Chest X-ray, PA view. Patient: 26 years old, sex M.
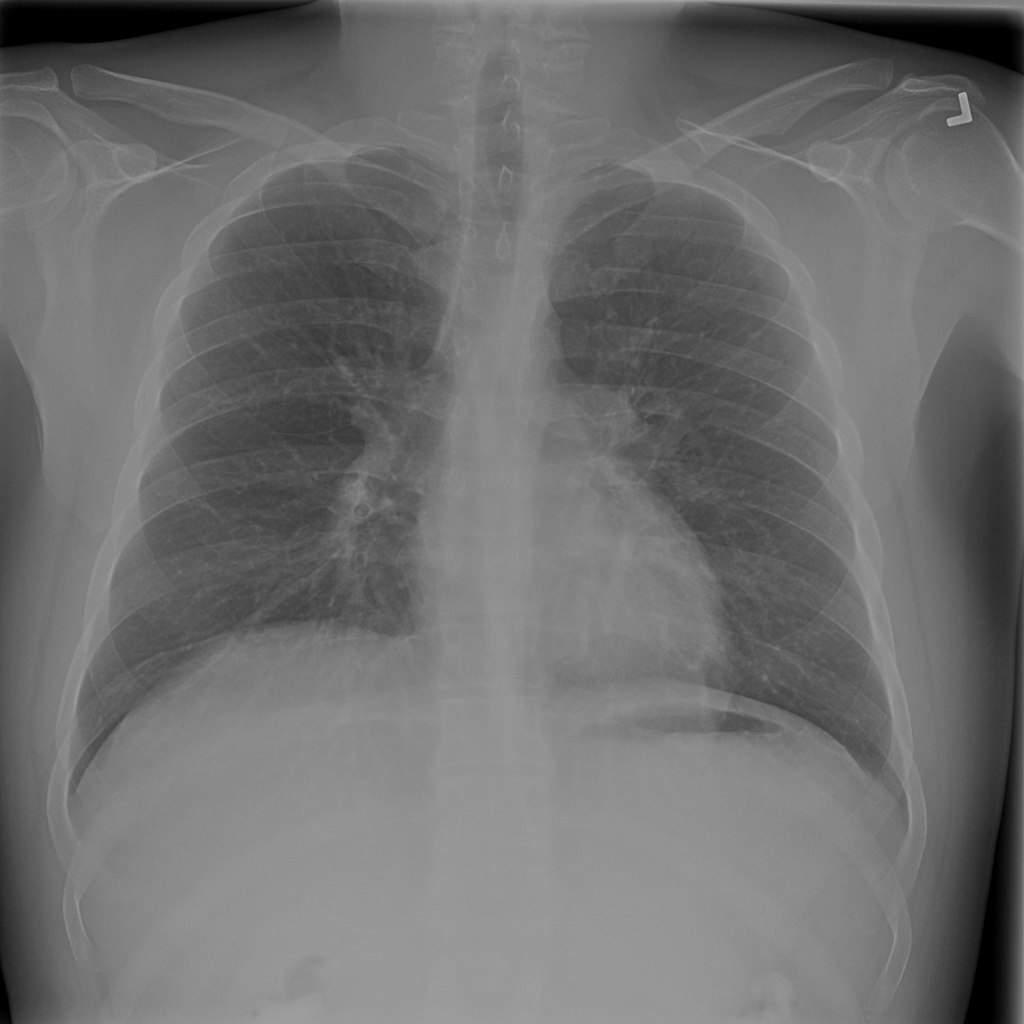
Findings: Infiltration